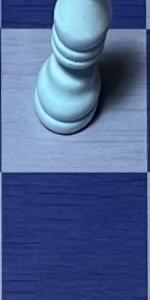
Label: Empty